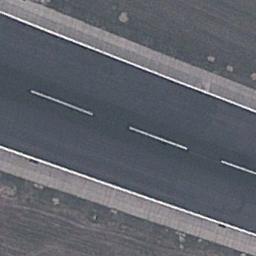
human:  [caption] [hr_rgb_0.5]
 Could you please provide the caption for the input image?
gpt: There is a green lawn next to the runway, And there are white dashes on the runway .

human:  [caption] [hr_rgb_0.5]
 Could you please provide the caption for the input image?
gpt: The runway is surrounded by grass .

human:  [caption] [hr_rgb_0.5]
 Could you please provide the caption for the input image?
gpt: The runway goes through the lawn and some center line markings are on the runway .

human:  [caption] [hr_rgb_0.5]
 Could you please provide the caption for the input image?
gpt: The runway is on the grass .

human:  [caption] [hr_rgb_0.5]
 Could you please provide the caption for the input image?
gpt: There are empty land beside the runway .